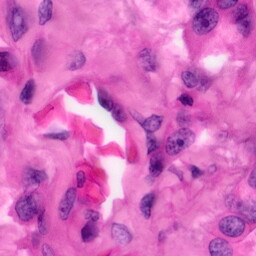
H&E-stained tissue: Pancreatic